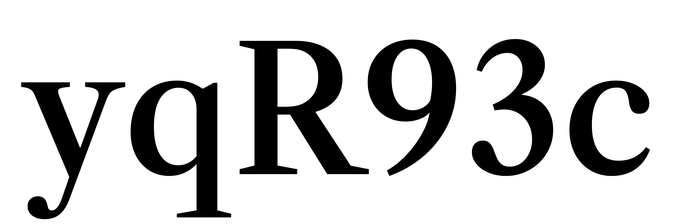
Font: LibreCaslonText_Medium